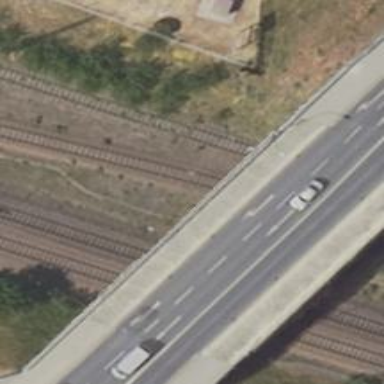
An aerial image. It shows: Railway signal.